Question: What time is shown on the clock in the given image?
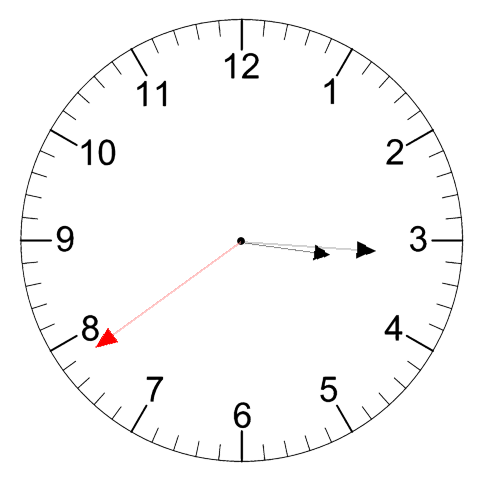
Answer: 03:15:39